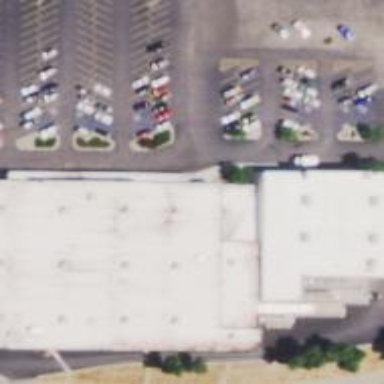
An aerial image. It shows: Building.